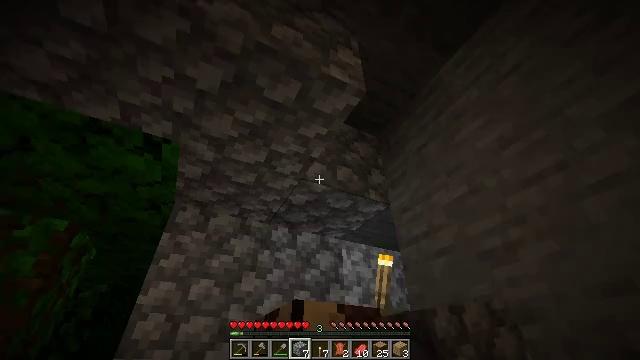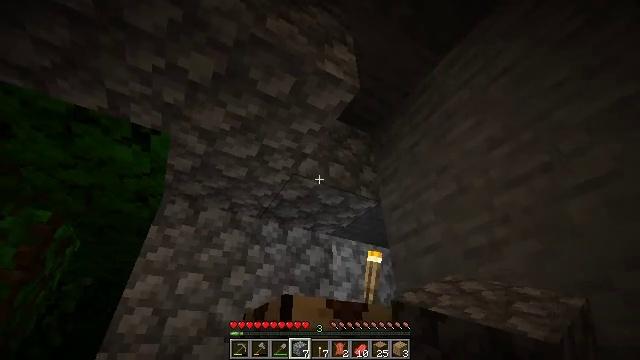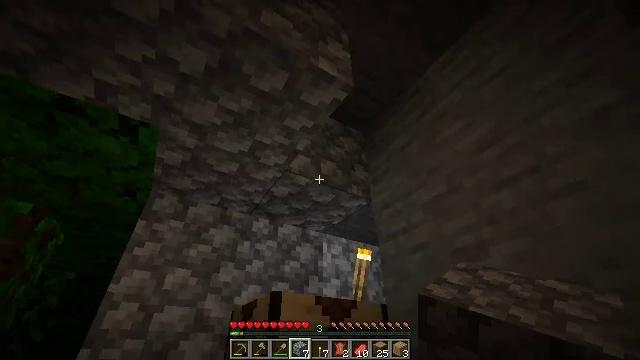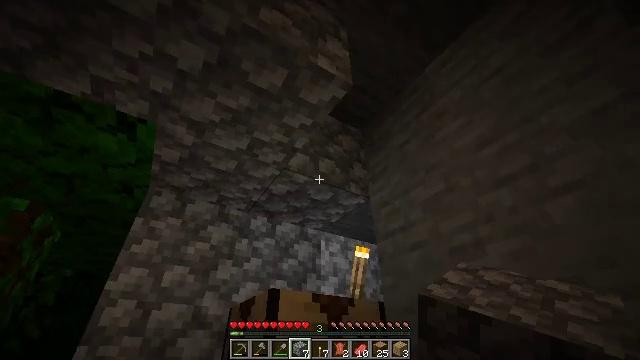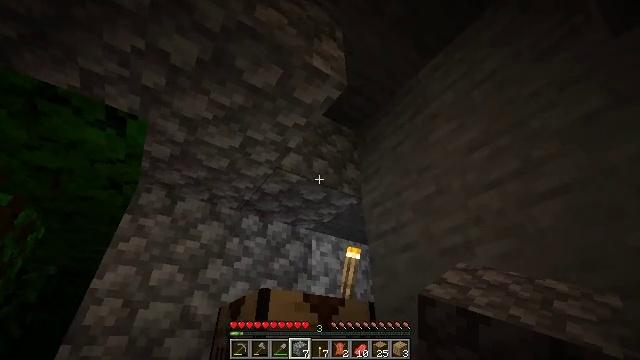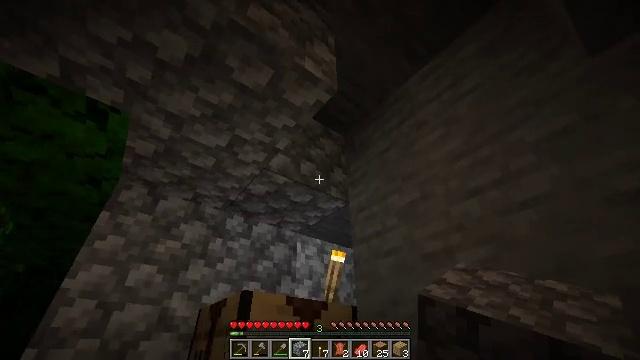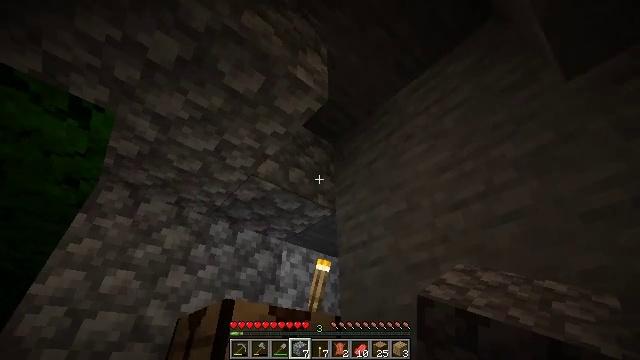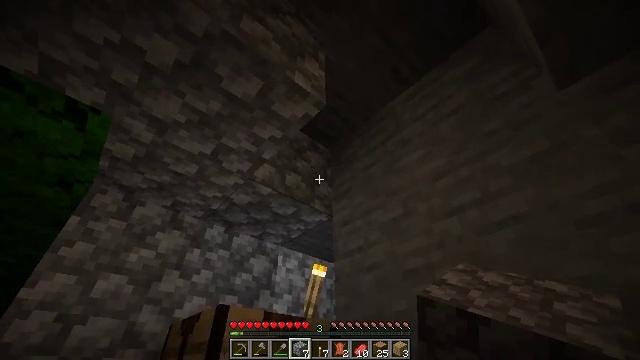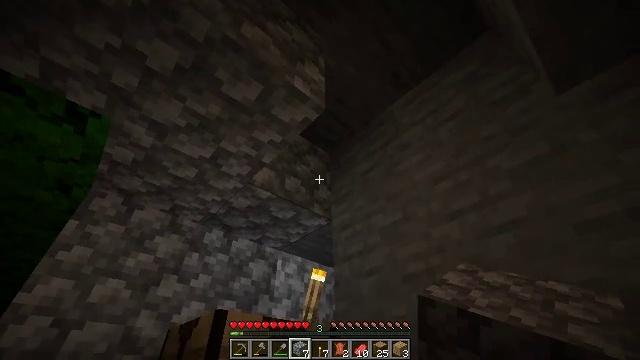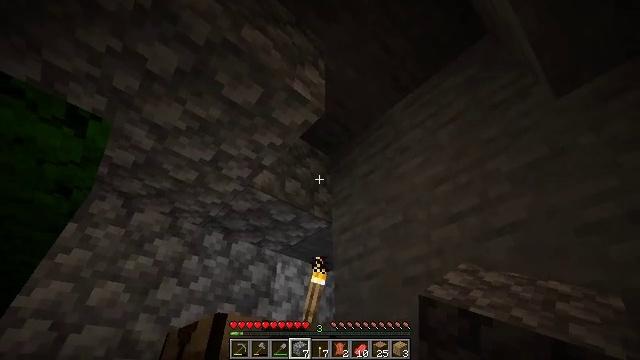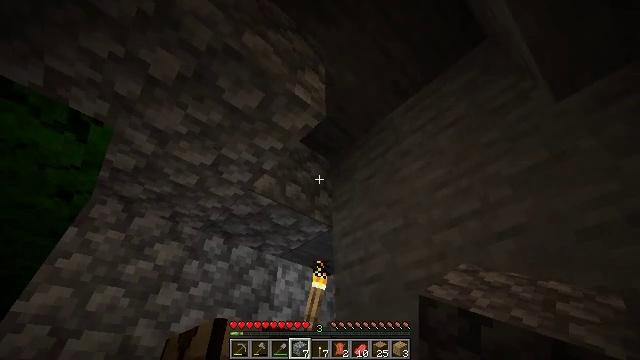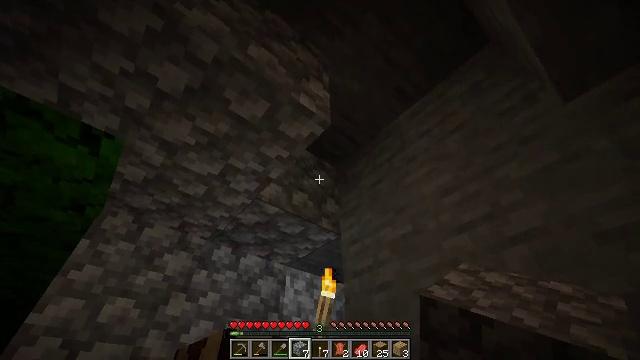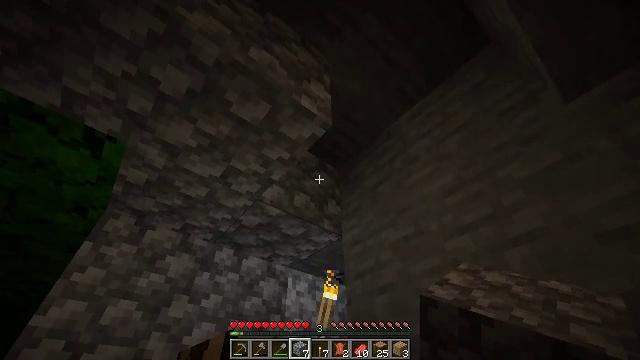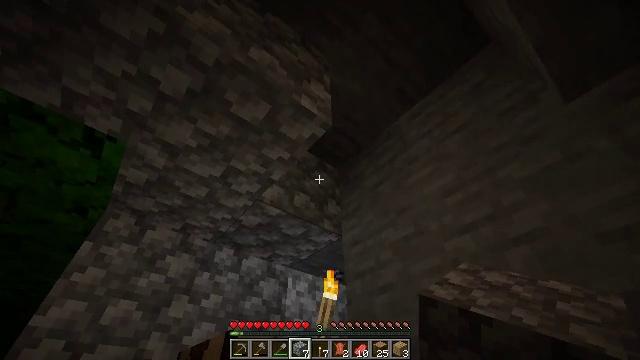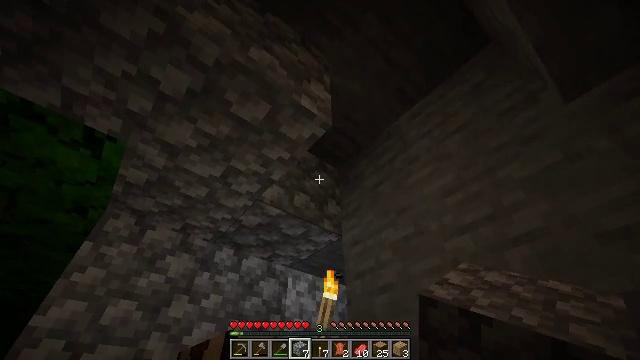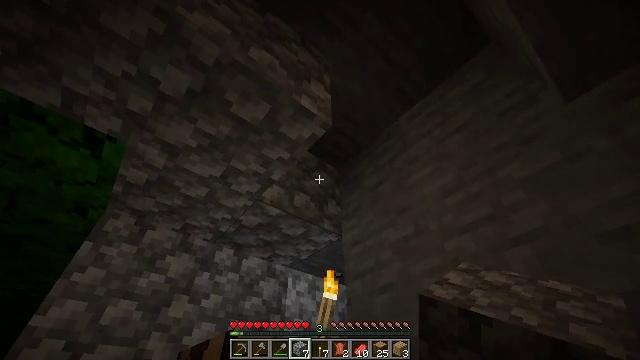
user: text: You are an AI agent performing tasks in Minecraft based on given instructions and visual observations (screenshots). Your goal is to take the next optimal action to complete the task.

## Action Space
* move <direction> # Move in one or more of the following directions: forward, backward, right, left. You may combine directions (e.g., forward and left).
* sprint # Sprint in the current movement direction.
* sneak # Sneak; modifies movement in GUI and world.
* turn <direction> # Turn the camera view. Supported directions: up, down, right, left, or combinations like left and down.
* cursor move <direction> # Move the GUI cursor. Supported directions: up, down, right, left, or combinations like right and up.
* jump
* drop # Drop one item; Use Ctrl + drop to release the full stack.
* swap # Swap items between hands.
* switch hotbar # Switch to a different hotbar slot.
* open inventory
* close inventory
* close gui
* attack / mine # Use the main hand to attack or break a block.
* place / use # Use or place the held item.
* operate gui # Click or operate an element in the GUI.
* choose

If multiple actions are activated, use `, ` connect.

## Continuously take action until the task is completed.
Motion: motion action
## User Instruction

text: Get dirt block.
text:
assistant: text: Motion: turn right
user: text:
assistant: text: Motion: turn right
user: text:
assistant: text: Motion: no_op
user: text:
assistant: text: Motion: turn right
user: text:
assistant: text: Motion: turn right
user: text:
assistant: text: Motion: turn right and up
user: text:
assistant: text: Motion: turn up
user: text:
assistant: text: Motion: no_op
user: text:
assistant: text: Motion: no_op
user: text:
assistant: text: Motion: no_op
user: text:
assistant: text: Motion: turn left and up
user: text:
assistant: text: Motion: no_op
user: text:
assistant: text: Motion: no_op
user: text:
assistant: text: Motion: no_op
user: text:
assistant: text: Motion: no_op
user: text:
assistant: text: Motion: no_op
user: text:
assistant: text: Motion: no_op
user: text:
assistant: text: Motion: no_op
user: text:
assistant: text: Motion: no_op
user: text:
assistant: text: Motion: no_op
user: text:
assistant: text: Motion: turn left and up
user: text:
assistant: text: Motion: turn left and up
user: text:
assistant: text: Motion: turn left and up
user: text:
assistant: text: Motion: turn left
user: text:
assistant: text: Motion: no_op
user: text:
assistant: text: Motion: turn left
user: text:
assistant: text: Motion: turn left and up
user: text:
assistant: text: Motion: turn left and up
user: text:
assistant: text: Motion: turn left
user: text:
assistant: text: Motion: no_op